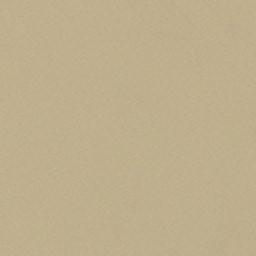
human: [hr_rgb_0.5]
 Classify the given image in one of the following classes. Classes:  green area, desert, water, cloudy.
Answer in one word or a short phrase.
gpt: desert